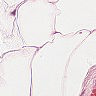
Metastatic tissue present: no